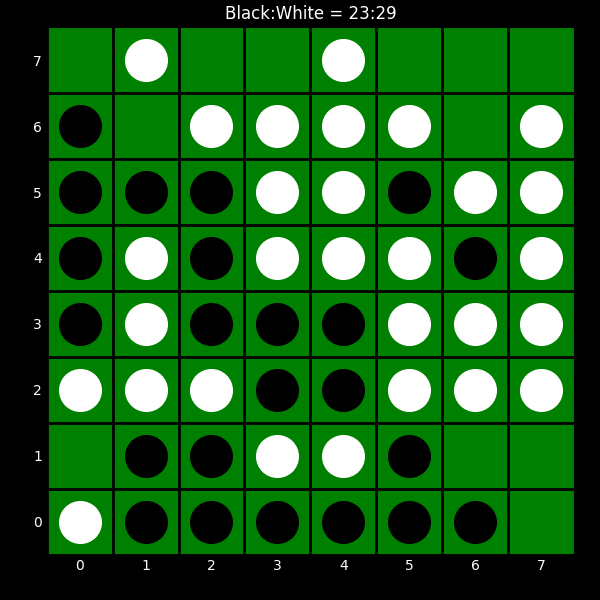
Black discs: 23
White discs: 29